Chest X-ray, AP view. Patient: 21 years old, sex M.
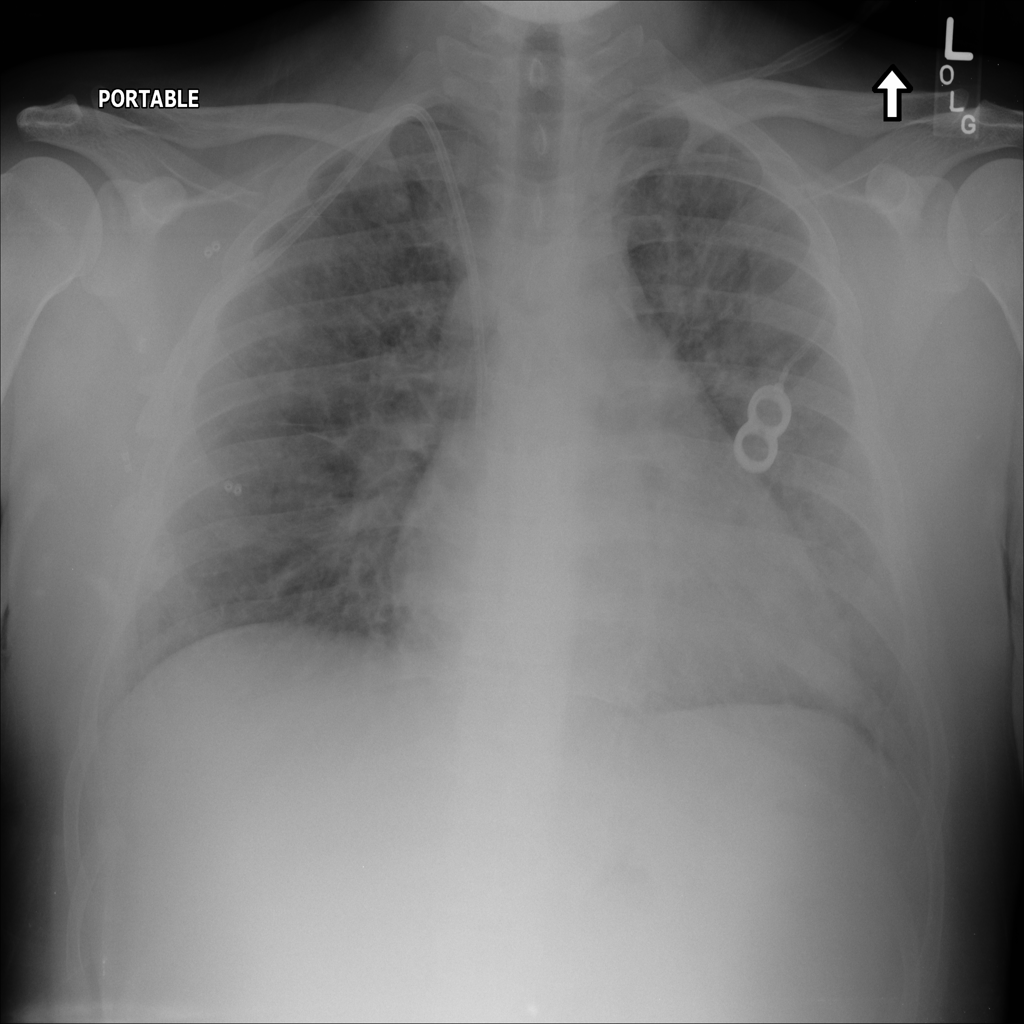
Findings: Effusion